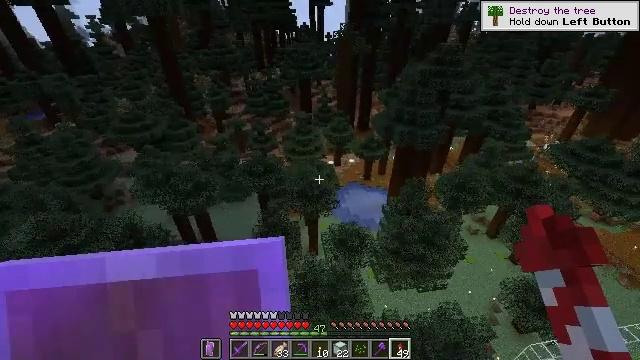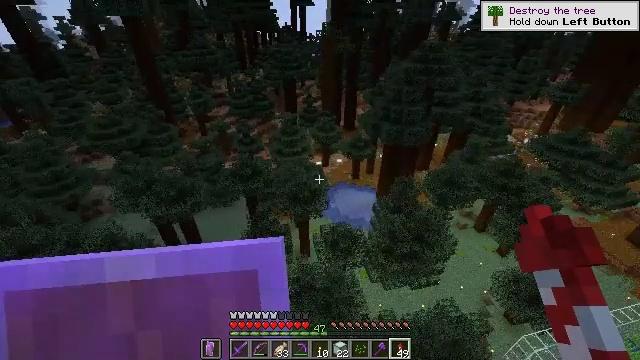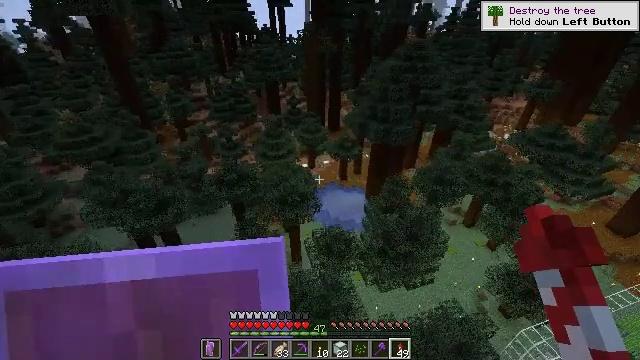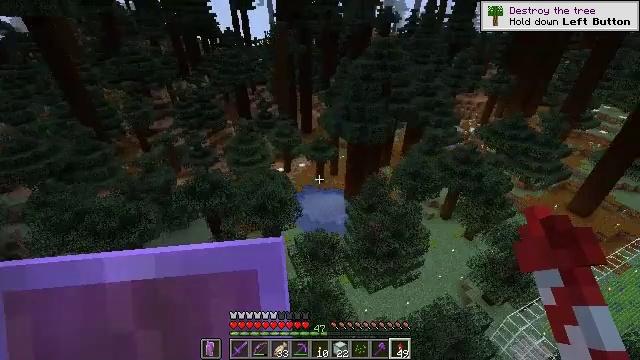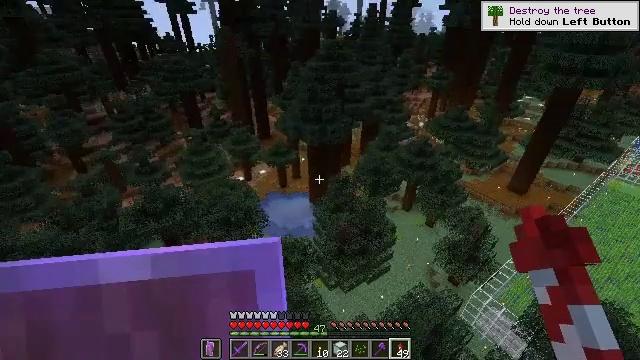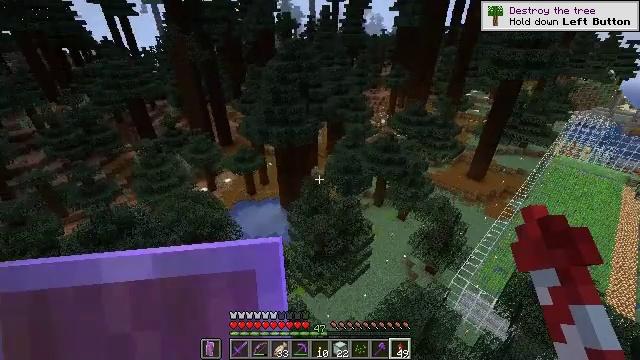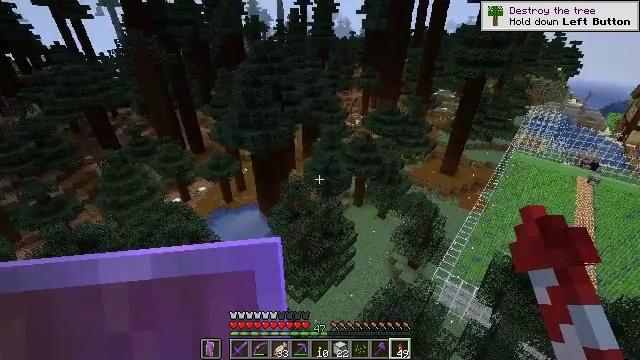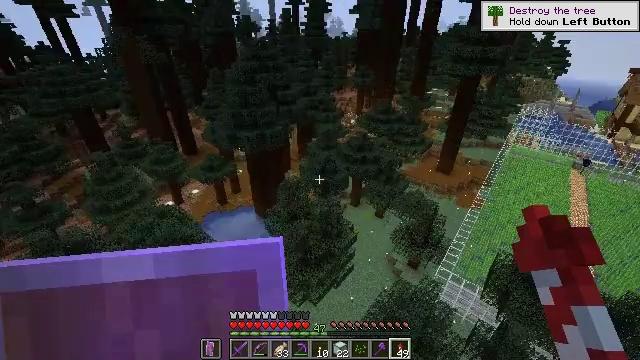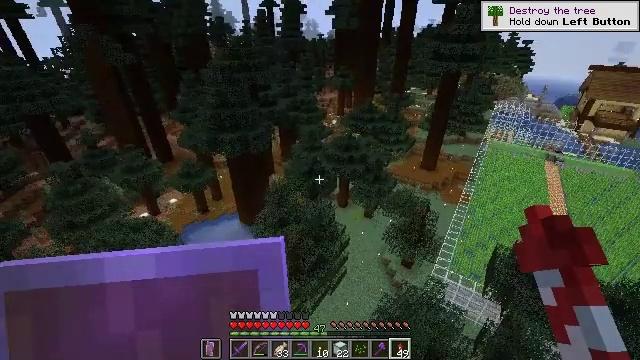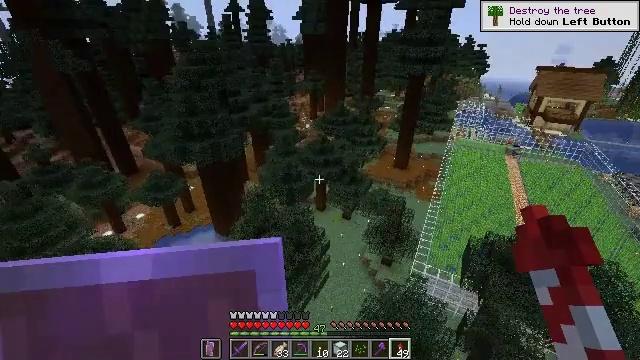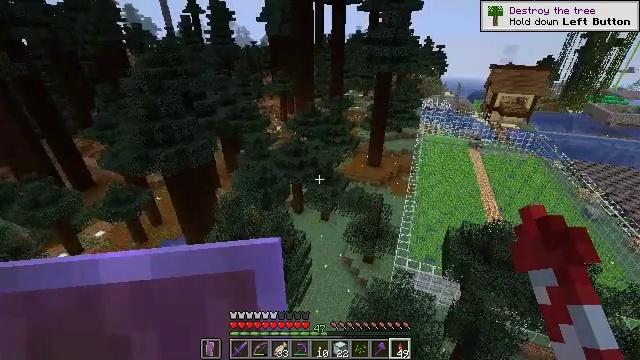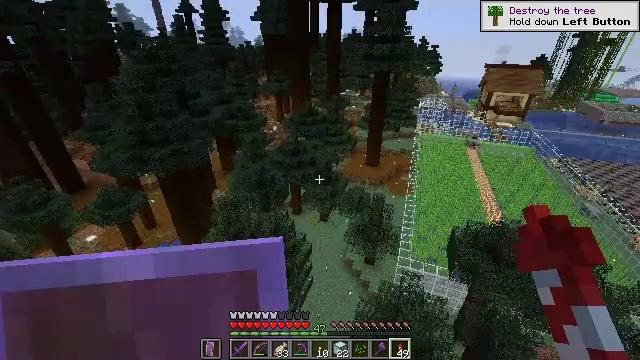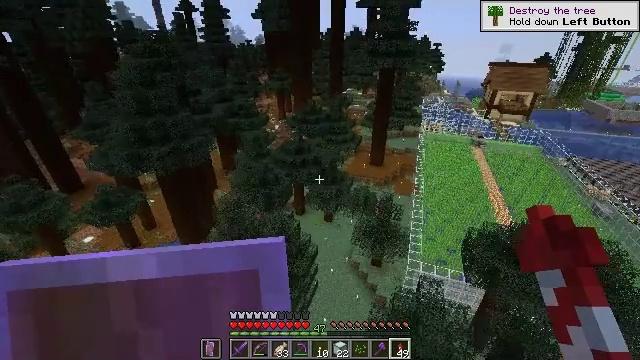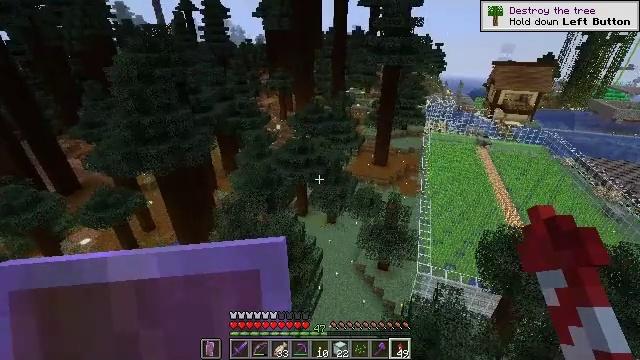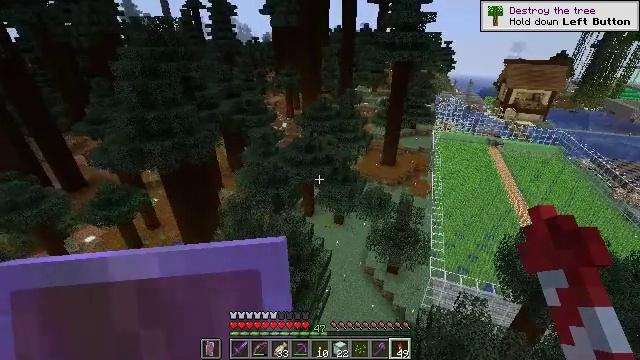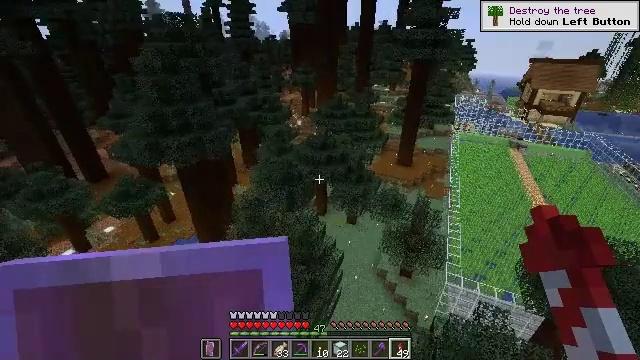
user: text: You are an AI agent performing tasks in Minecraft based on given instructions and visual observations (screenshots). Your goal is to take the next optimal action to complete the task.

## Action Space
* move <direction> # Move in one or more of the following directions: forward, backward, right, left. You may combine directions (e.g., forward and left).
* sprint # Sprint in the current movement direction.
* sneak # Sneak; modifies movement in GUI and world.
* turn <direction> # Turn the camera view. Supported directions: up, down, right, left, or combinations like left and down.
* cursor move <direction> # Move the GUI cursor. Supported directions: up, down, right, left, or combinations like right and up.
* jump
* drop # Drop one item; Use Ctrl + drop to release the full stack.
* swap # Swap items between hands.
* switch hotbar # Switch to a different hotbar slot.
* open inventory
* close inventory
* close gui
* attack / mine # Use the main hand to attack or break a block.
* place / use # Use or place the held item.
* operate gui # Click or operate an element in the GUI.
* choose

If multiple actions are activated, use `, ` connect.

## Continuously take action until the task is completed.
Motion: motion action
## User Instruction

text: Collect coarse dirt blocks.
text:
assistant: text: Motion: turn right
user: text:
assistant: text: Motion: turn right
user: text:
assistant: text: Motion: turn right
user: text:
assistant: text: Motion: turn right
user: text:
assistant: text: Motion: turn right
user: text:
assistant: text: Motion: turn right
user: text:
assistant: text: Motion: turn right
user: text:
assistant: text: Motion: turn right
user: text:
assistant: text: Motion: turn right
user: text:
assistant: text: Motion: turn right
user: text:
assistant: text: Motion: turn right
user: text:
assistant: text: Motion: no_op
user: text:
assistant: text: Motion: no_op
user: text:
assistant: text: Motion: turn left
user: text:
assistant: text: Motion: turn left
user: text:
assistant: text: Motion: turn left
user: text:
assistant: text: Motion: turn left
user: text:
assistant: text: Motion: turn left
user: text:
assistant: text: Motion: turn left
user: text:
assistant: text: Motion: turn left and down
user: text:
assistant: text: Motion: turn left
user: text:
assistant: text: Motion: turn left and up
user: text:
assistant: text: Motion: turn left
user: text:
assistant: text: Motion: no_op
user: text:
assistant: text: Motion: no_op
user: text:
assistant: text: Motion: no_op
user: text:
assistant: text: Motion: no_op
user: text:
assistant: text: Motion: no_op
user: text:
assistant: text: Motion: no_op
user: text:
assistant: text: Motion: no_op